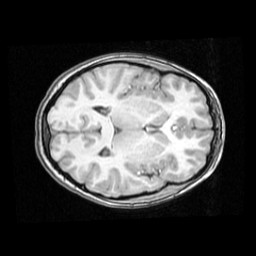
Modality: T1w
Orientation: axial
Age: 13
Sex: female
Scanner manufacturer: ge
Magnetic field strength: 1.5 T
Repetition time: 0.03333 s
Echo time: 0.008 s